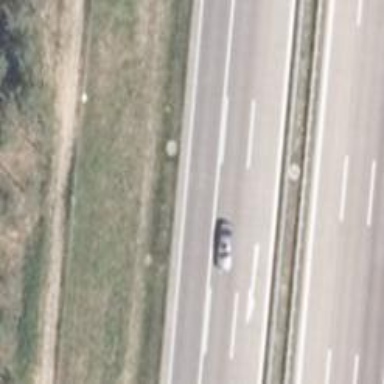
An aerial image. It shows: Motorway with concrete surface.